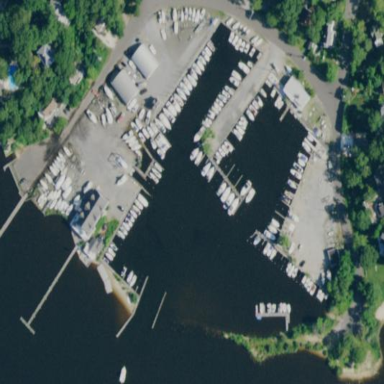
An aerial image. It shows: Boatyard along the waterway.